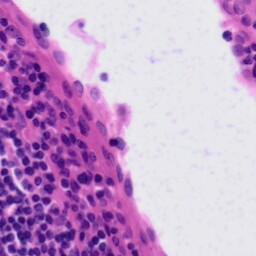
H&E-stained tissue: Tonsil